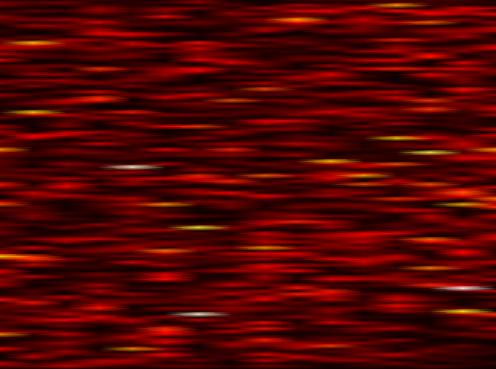
Label: OFDM